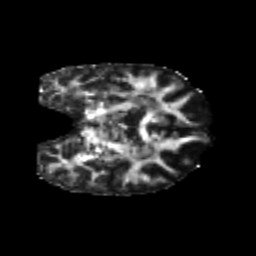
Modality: FA
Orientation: coronal
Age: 22
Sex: female
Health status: healthy
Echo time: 0.074 s